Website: apple-inc
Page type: payment
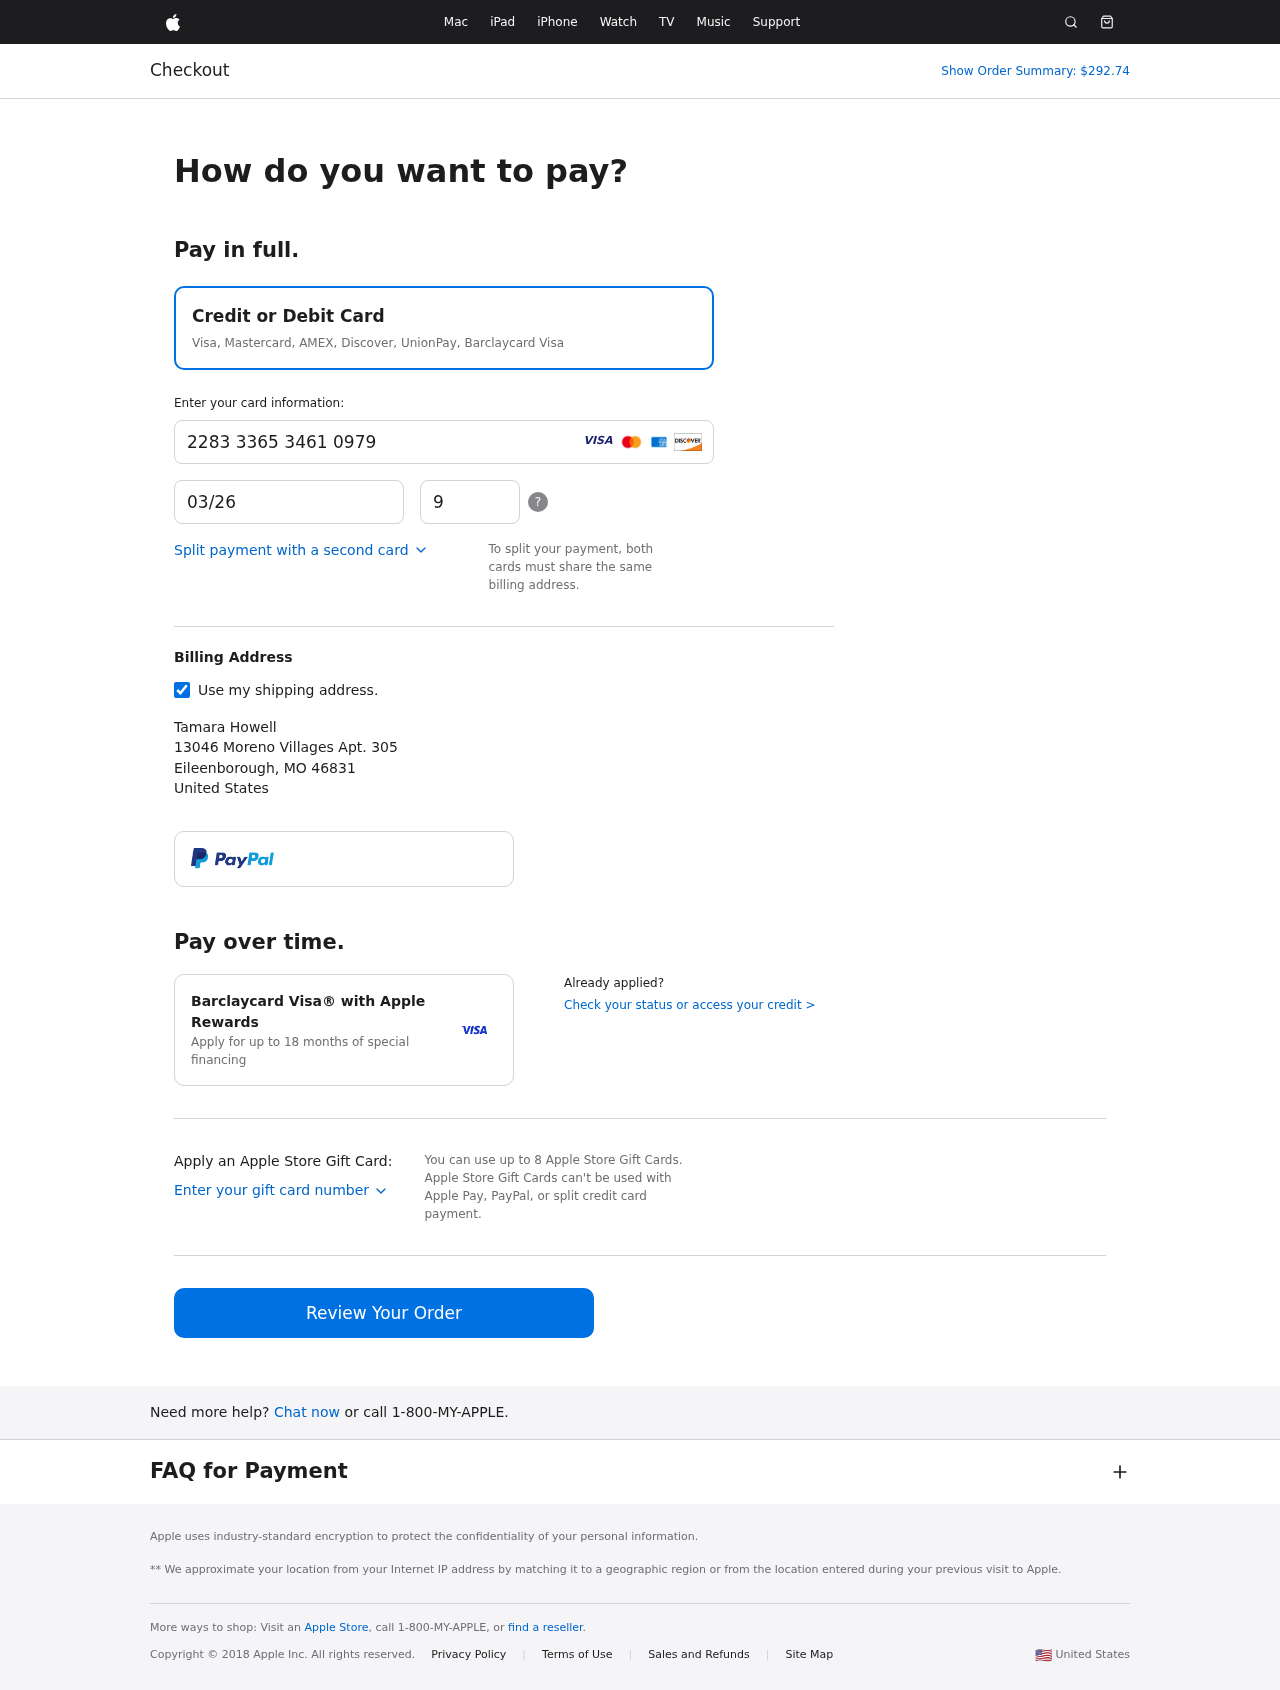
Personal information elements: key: PII_CARD_CVV
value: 966
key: PII_CARD_EXPIRY
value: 03/26
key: PII_CARD_NUMBER
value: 2283 3365 3461 0979
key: PII_CITY
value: Eileenborough
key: PII_COUNTRY
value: United States
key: PII_FULLNAME
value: Tamara Howell
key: PII_POSTCODE
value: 46831
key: PII_STATE_ABBR
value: MO
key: PII_STREET
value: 13046 Moreno Villages Apt. 305
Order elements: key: ORDER_TOTAL
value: Show Order Summary: $292.74